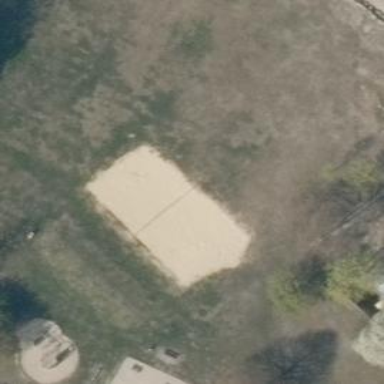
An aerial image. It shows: Beach volleyball pitch for leisure activities.